Field crop: maize
Growth stage: 1
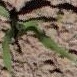
Species: maize